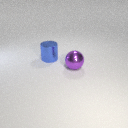
large purple metal sphere in front of large blue metal cylinder